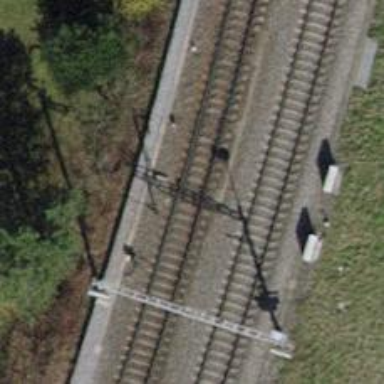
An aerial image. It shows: Railway switch.